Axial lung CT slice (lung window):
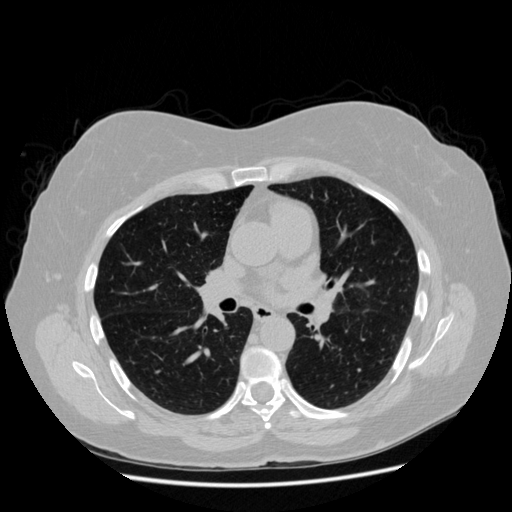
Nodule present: no